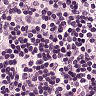
Metastatic tissue present: no